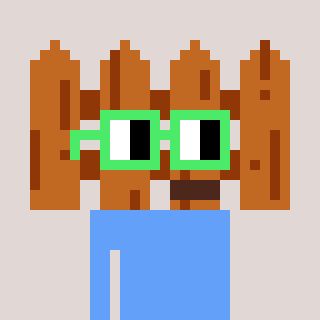
a pixel art character with square light green glasses, a fence-shaped head and a blue-colored body on a warm background